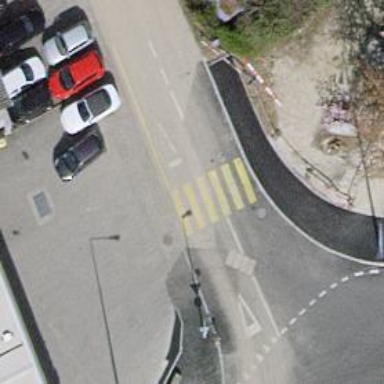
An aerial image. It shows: Road with traffic signals.